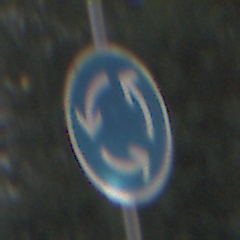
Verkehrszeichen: Kreisverkehr
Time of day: MorningAfternoon
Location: Outdoor (Urban)
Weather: PartlyCloudy
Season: NotSpecified
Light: Natural